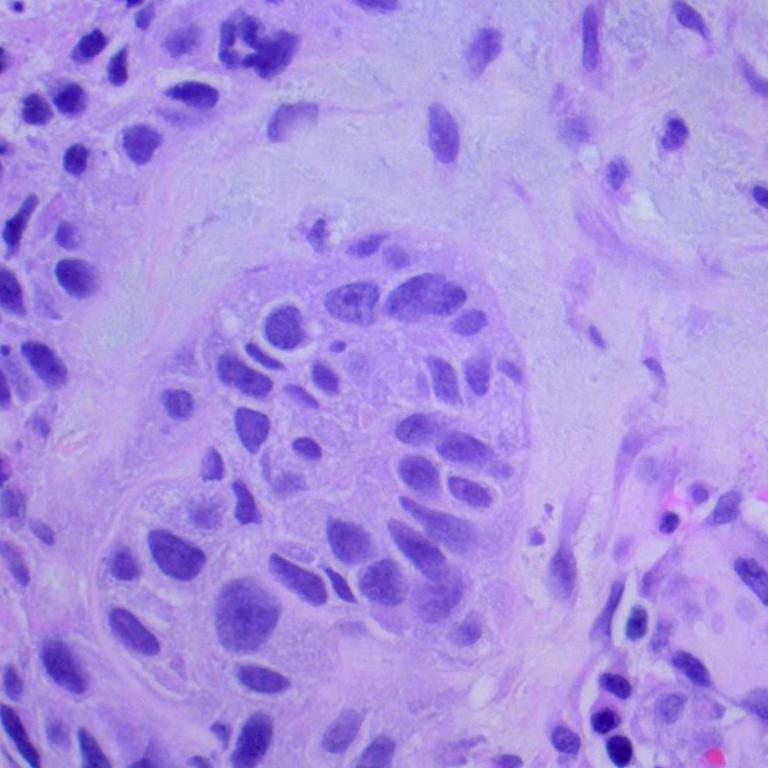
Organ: lung
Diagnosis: squamous carcinomas